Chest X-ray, AP view. Patient: 74 years old, sex F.
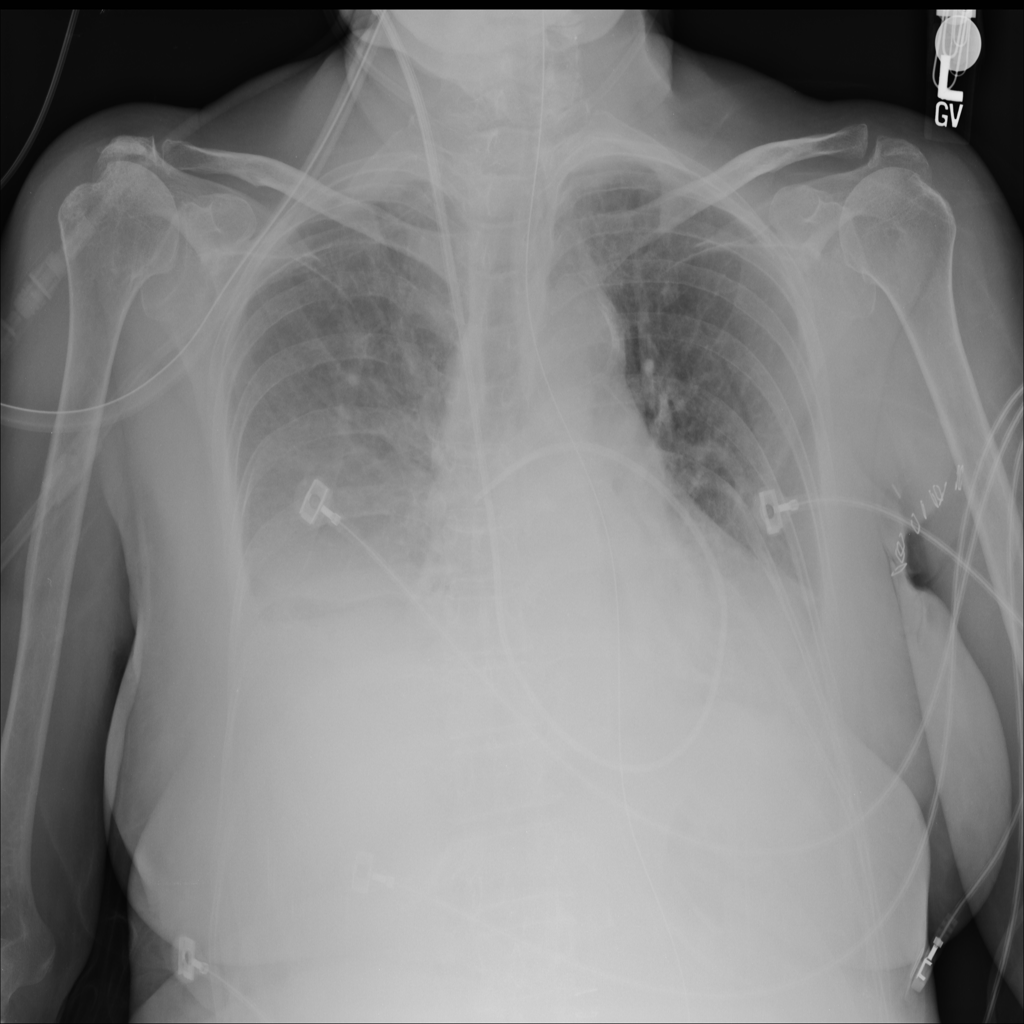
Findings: Cardiomegaly, Effusion